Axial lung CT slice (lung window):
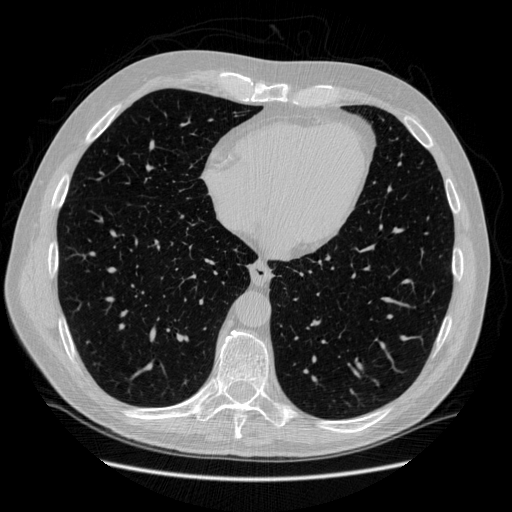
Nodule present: no